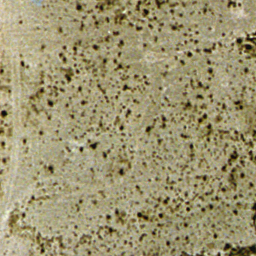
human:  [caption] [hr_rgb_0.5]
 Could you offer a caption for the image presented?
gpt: There are some grey plants scattered on the ground .

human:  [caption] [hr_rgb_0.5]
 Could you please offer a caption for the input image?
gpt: Lots of plants scattered in the loess ground. .

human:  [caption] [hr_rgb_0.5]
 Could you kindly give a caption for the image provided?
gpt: This is a chaparral .

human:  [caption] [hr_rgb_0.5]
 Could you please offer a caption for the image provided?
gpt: Lots of plants scattered on the ground. .

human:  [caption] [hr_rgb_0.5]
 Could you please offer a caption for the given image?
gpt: Some grey plants are scattered in the loess ground .